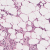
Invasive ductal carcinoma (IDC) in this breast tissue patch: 1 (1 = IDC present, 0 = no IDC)